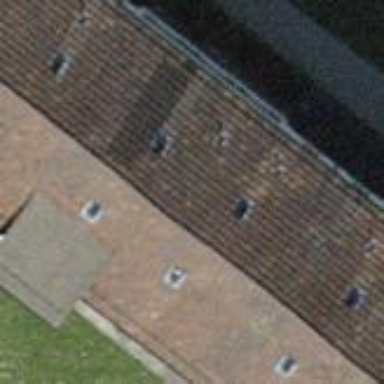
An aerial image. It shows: Apartments building with gabled tile roof.